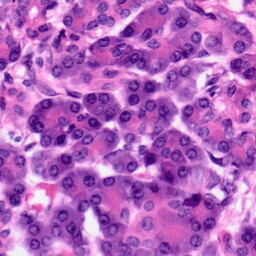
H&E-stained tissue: Pancreatic